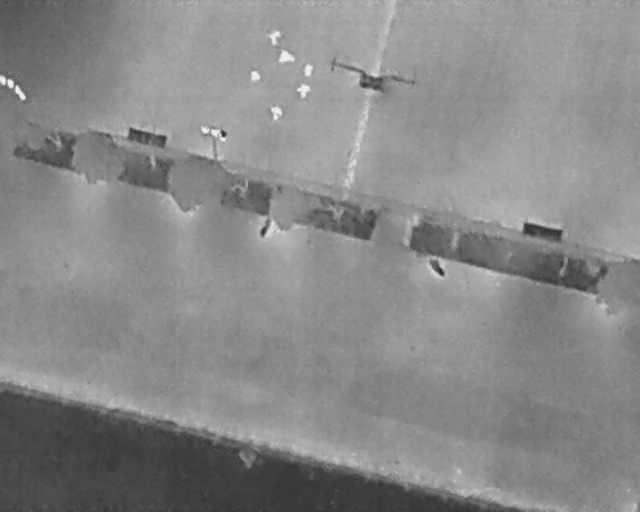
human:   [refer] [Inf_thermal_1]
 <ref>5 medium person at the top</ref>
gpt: <box>[[41, 6, 44, 8, 2], [42, 20, 44, 23, 2], [46, 16, 48, 19, 2], [47, 12, 49, 14, 2], [43, 9, 45, 12, 2]]</box>

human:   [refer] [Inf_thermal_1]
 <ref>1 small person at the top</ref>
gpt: <box>[[38, 13, 40, 15, 2]]</box>